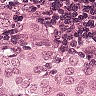
Metastatic tissue present: yes